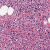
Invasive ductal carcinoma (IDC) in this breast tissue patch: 1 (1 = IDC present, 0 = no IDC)